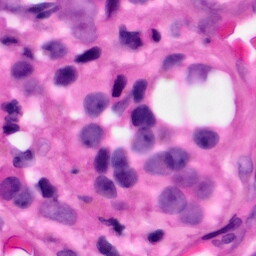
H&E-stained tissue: Pancreatic